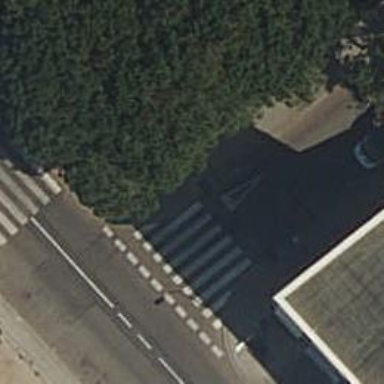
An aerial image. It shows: Uncontrolled road crossing.